Question: I tried a many way to print tamil character in J2ME application
'v' whose unicode value 'U0BB5'.
'''
/*
* To change this template, choose Tools | Templates
* and open the template in the editor.
*/
import javax.microedition.lcdui.Display;
import javax.microedition.lcdui.Form;
import javax.microedition.lcdui.StringItem;
import javax.microedition.midlet.*;
/**
* @author arun kumar non ascii
*/
public class SampleMidlet extends MIDlet {
Display display;
Form form = null;
String ms = null;
NewClass obj;
public void startApp() {
display = Display.getDisplay(this);
form = new Form("Unicode Test");
byte[] b = new byte[2];
b[0] = 0x0b;
b[1] = (byte) 0xb5;
try {
form.append("type0" + "v");
form.append("type1" + new String(b, "UTF-16"));
form.append("type2" + new StringItem("", "v").getText());
form.append("type3" + "v");
form.append("type4" + new StringBuffer("v"));
form.append("type5" + new StringBuffer().append((char) Integer.parseInt("2997", 10)));
form.append("type6" + ((char) Integer.parseInt("0bb5", 16)));
char[] text = new char[]{'v'};
form.append(new String(text));
} catch (Exception ex) {
ex.printStackTrace();
}
display.setCurrent(form);
}
public void pauseApp() {
}
public void destroyApp(boolean unconditional) {
}
}
'''
but all the time it shows white box alone as shown.

where as in Netbeans emulator also shows the same, I'm targeting configuration for CLDC 1.1 and MIDP 2.0 .How to display that character without using Bitmap font (Image)file of that character ?
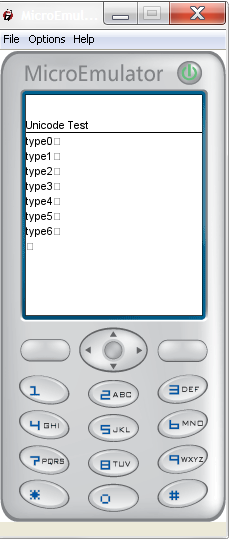
Answer: As with comment proper bitmap file can capable to produce the font on j2me app.
<URL> is capable tool which produce desire format for j2me application